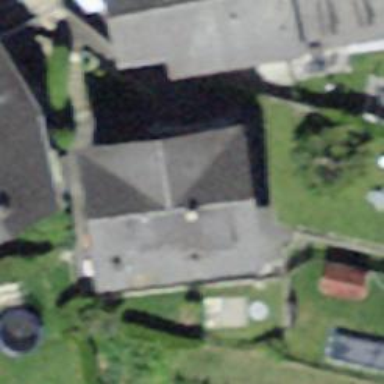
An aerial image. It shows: Simple and straightforward house.